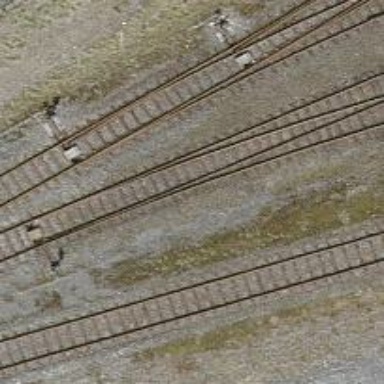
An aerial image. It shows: Railway switch.